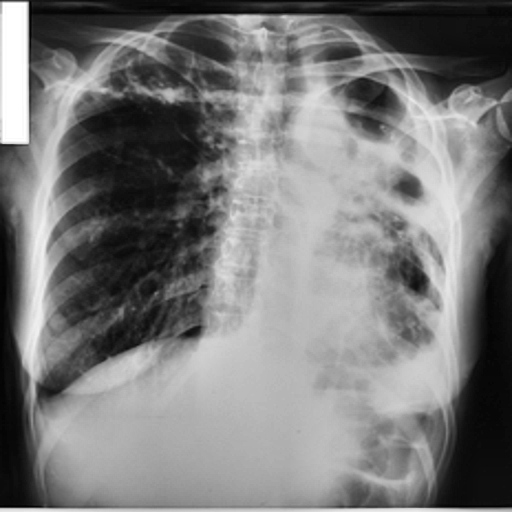
Finding: TUBERCULOSIS